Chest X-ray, PA view. Patient: 62 years old, sex M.
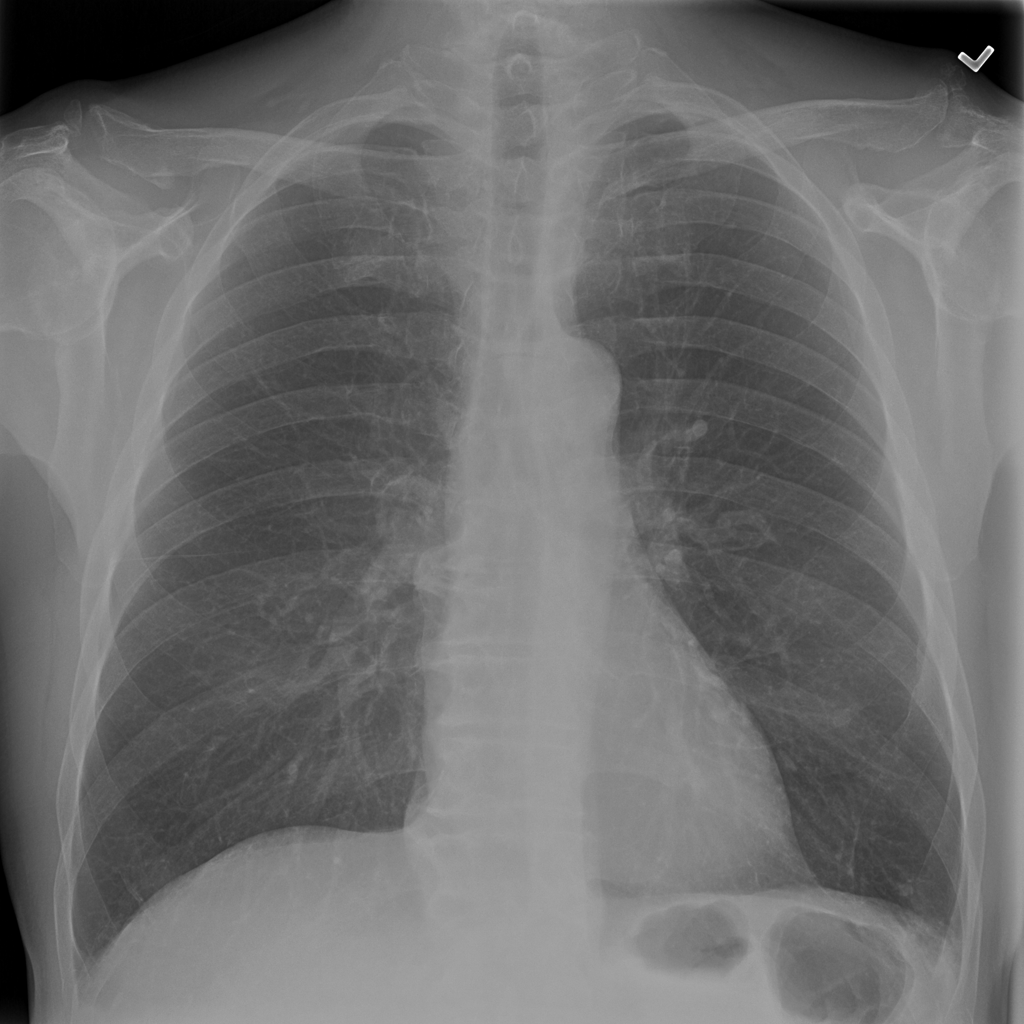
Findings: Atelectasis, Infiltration